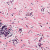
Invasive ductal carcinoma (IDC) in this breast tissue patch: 0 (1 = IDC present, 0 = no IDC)